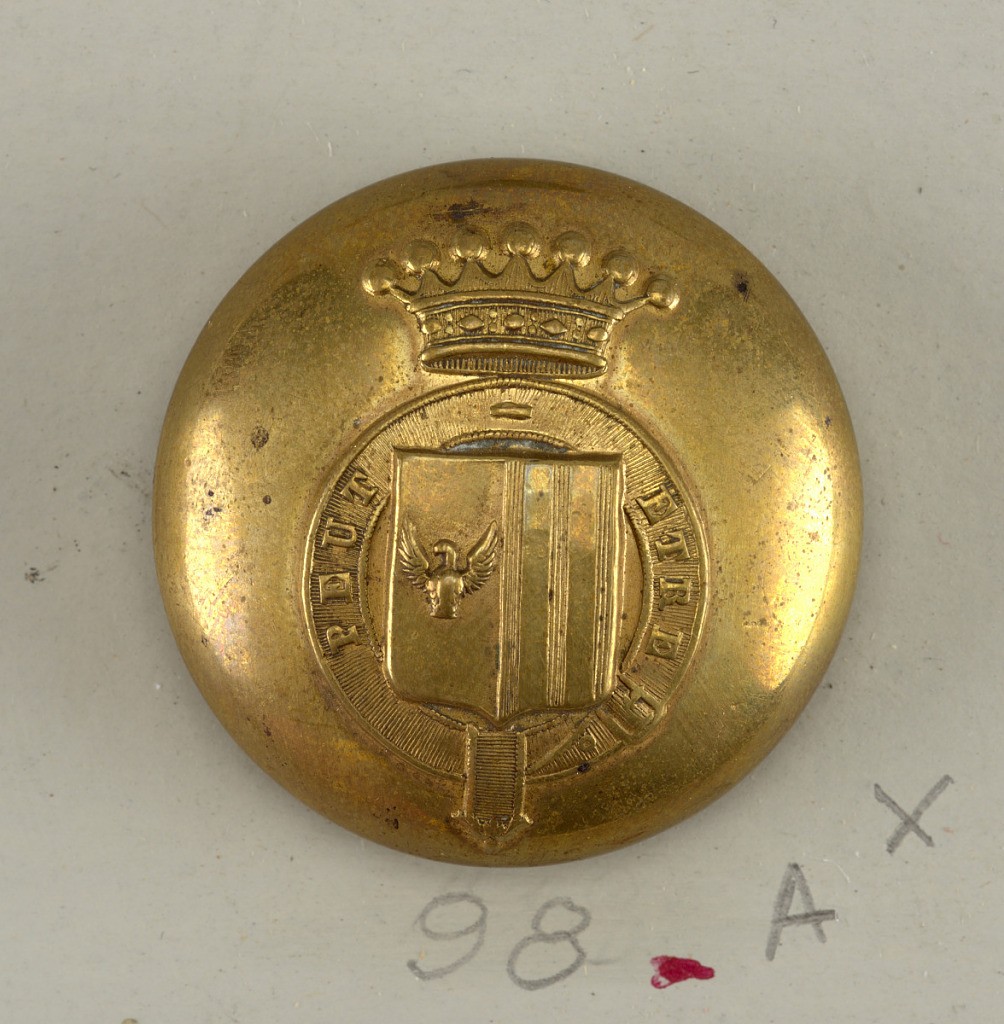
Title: Button
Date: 19th century
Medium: Gold-plated brass
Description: Circular button; shield with bird at left and vertical stripes at right; resting on a belt with 'Peur etre", under crown; on reverse, " G & Cie Paris 31" and arms; brass shank.

On card H